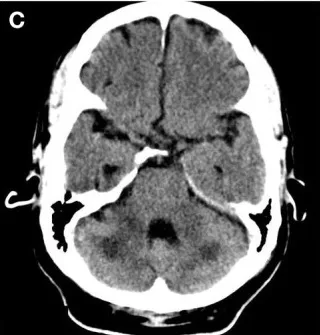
Prior infarct. Rostral to caudal (A-D) non-contrast computed tomographic axial slices of the head performed 2 years prior to current admission demonstrates hypoattenuation and parenchymal volume loss in the right parasagittal occipital lobe compatible with an old posterior cerebral artery territory infarct, as well as acute infarct in the territory of the bilateral superior cerebellar arteries.
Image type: radiology (ct)